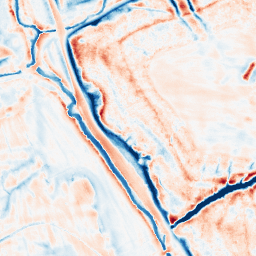
Category: edge_preserving
Decomposition family: bilateral
Decomposition parameters: d: 21
sigma_color: 100
sigma_space: 100
Upsampling method: regularized
Upsampling parameters: scale: 2
lambda_reg: 0.01
Upsampling scale: 2